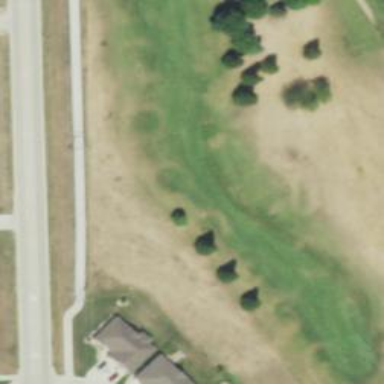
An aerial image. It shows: Golf hole.